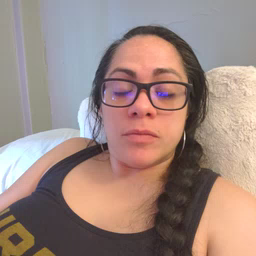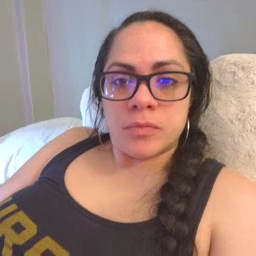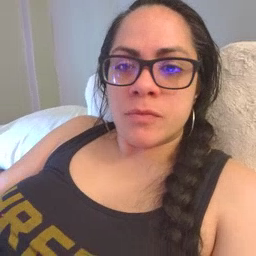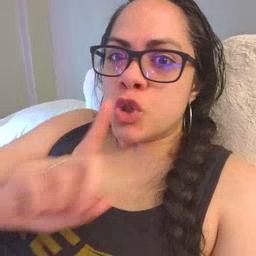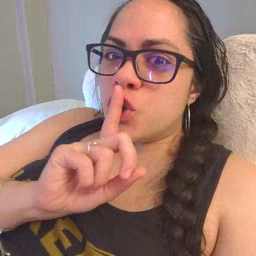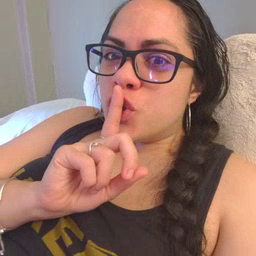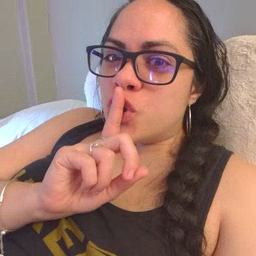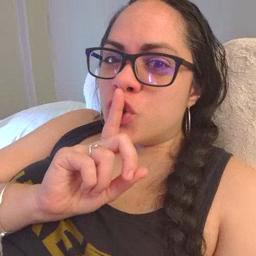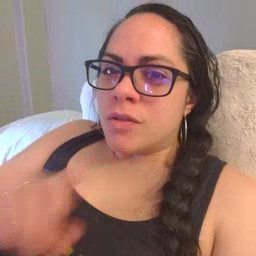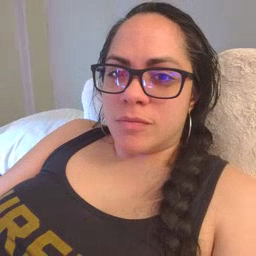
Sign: shhh